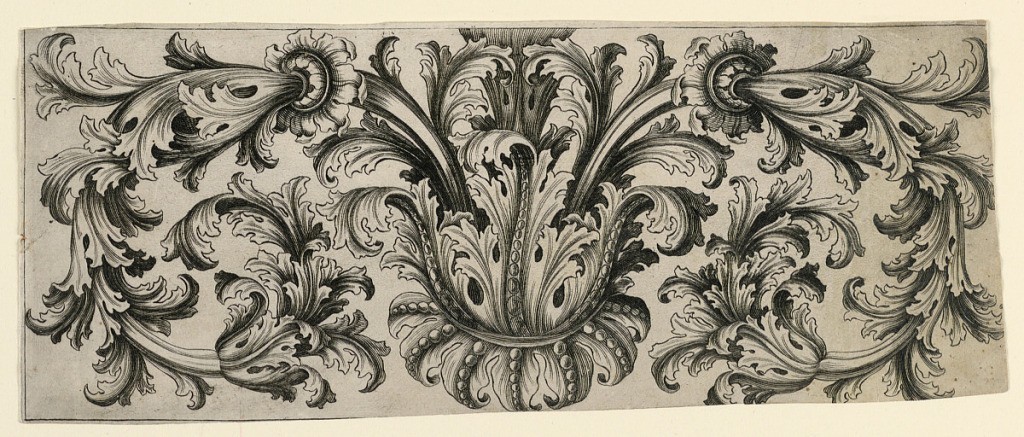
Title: Acanthus frieze
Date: ca. 1640
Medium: Engraving
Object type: Print
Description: Calyx and two spirals